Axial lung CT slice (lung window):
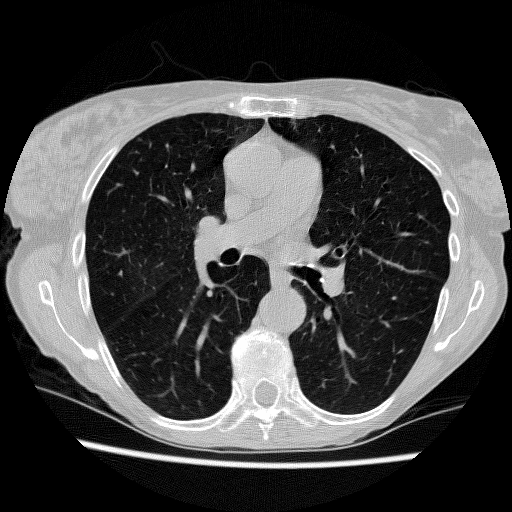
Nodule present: no